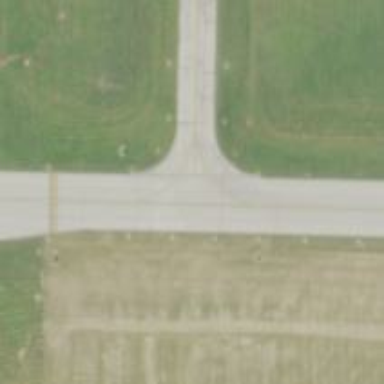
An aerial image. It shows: Image of taxiway at airport.